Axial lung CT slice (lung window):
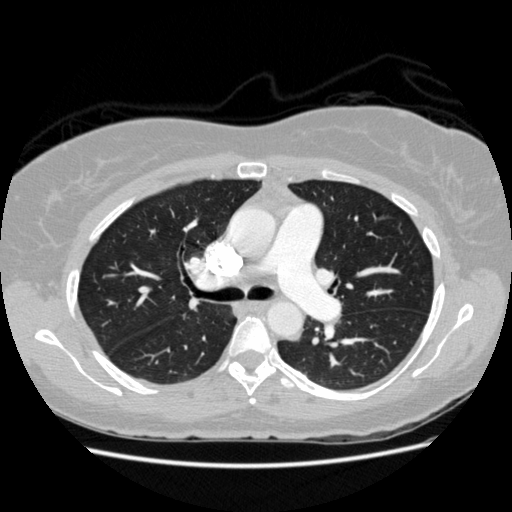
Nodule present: no